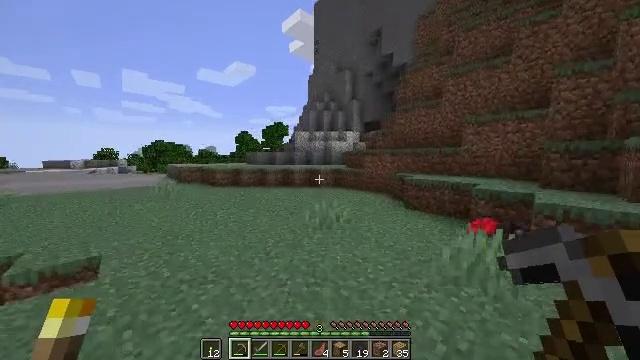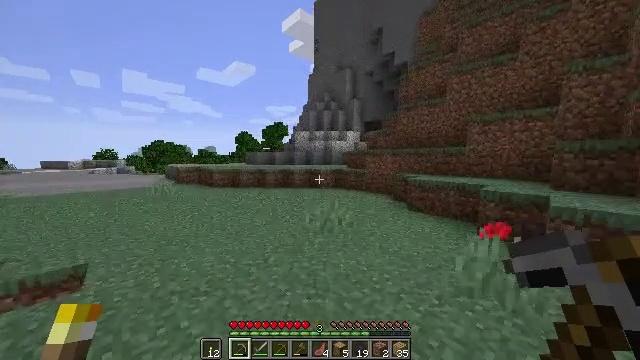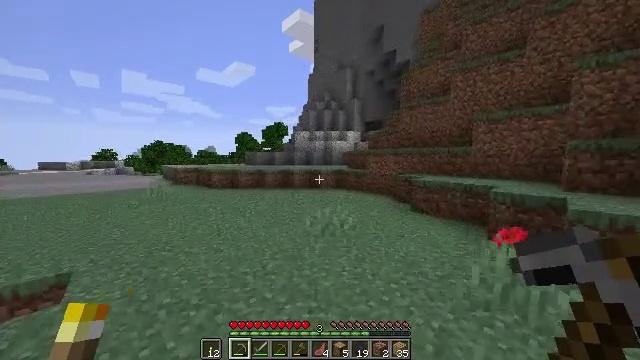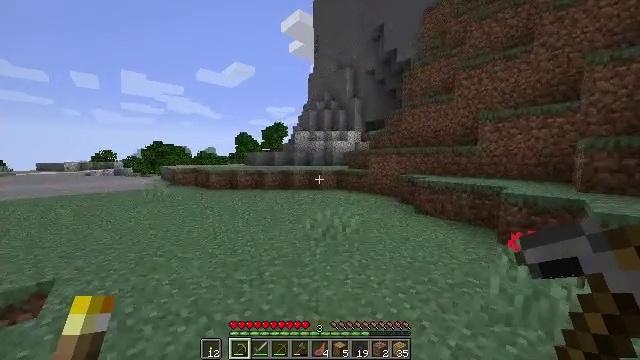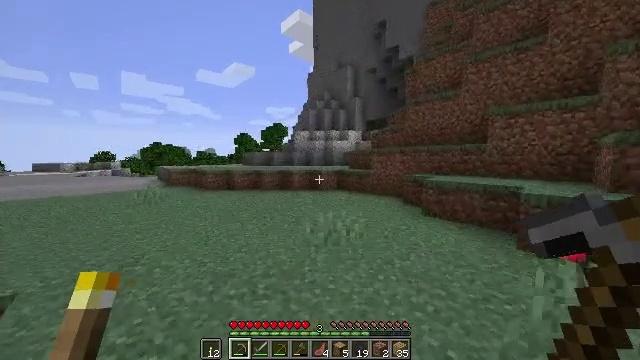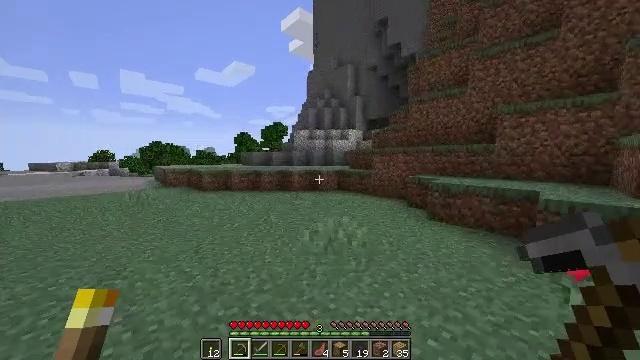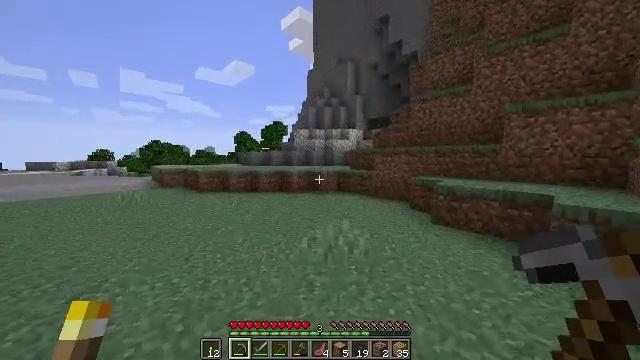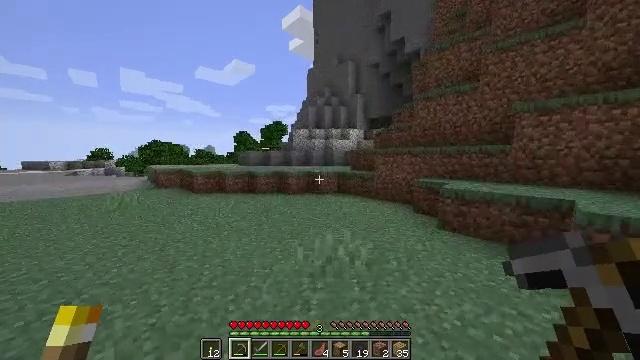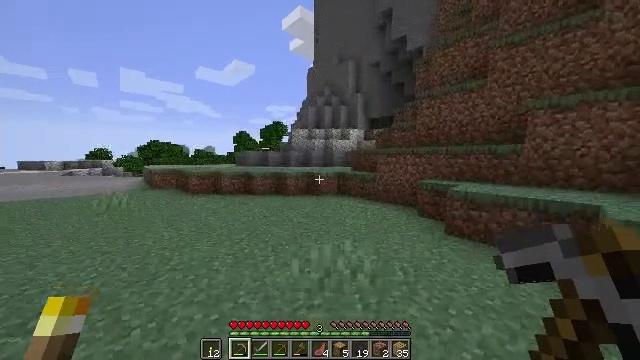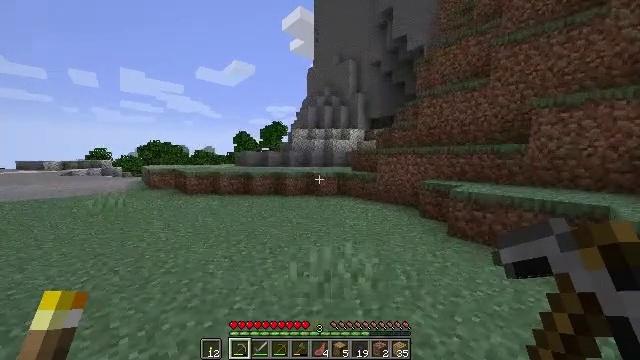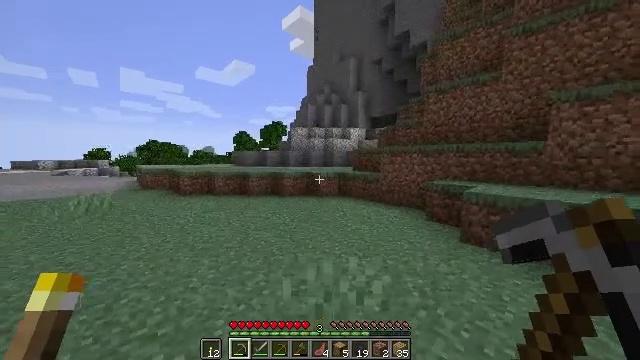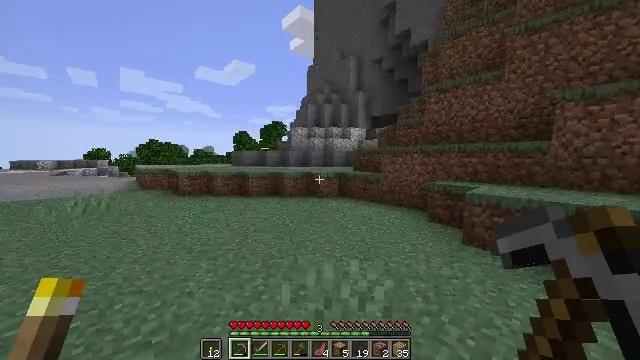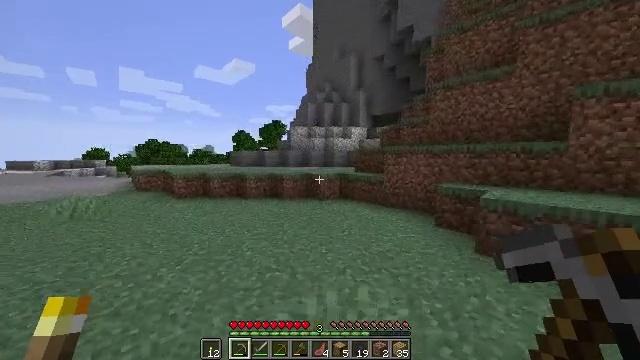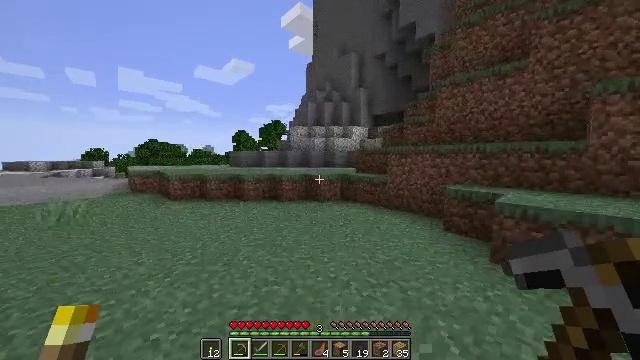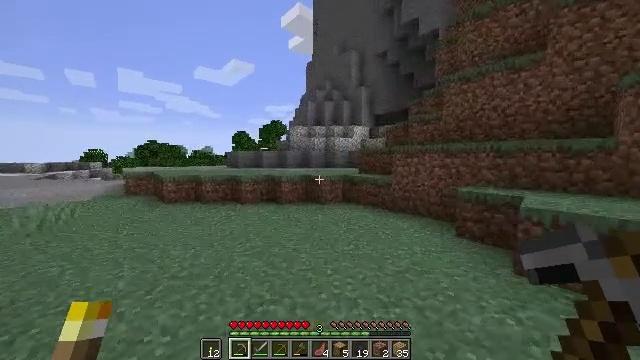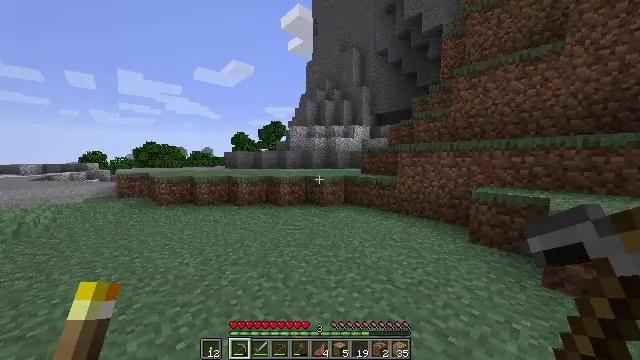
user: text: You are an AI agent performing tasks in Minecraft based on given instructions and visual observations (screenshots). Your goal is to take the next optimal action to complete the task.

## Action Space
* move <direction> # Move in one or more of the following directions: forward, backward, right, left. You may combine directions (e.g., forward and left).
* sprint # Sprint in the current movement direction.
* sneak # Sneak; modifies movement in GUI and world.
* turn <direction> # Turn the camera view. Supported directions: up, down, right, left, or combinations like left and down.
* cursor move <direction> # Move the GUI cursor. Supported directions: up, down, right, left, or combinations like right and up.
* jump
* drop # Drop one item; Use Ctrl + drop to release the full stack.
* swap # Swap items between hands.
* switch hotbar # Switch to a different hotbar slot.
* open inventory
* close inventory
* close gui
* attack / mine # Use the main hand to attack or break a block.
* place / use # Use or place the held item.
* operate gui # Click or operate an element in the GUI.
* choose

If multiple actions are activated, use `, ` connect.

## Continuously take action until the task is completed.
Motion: motion action
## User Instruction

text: Break the grass block.
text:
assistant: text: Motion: move forward
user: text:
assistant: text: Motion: move forward
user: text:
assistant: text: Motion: move forward
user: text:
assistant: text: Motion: move forward
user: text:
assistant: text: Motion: move forward
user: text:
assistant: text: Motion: move forward
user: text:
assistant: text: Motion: move forward
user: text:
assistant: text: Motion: move forward
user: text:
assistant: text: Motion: move forward
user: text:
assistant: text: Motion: move forward
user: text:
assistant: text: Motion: move forward
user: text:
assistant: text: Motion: move forward
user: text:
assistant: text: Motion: move forward
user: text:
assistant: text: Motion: move forward
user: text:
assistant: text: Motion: move forward
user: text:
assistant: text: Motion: move forward
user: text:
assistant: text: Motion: move forward
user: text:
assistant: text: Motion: move forward
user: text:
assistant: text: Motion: move forward
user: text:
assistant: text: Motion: move forward
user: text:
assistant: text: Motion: move forward
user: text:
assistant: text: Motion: move forward
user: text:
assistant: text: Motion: move forward
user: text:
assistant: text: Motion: move forward
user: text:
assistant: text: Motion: move forward
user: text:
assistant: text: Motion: move forward
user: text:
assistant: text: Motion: move forward
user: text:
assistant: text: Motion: move forward
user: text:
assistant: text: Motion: move forward
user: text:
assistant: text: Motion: move forward